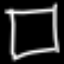
Label: square